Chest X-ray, PA view. Patient: 76 years old, sex F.
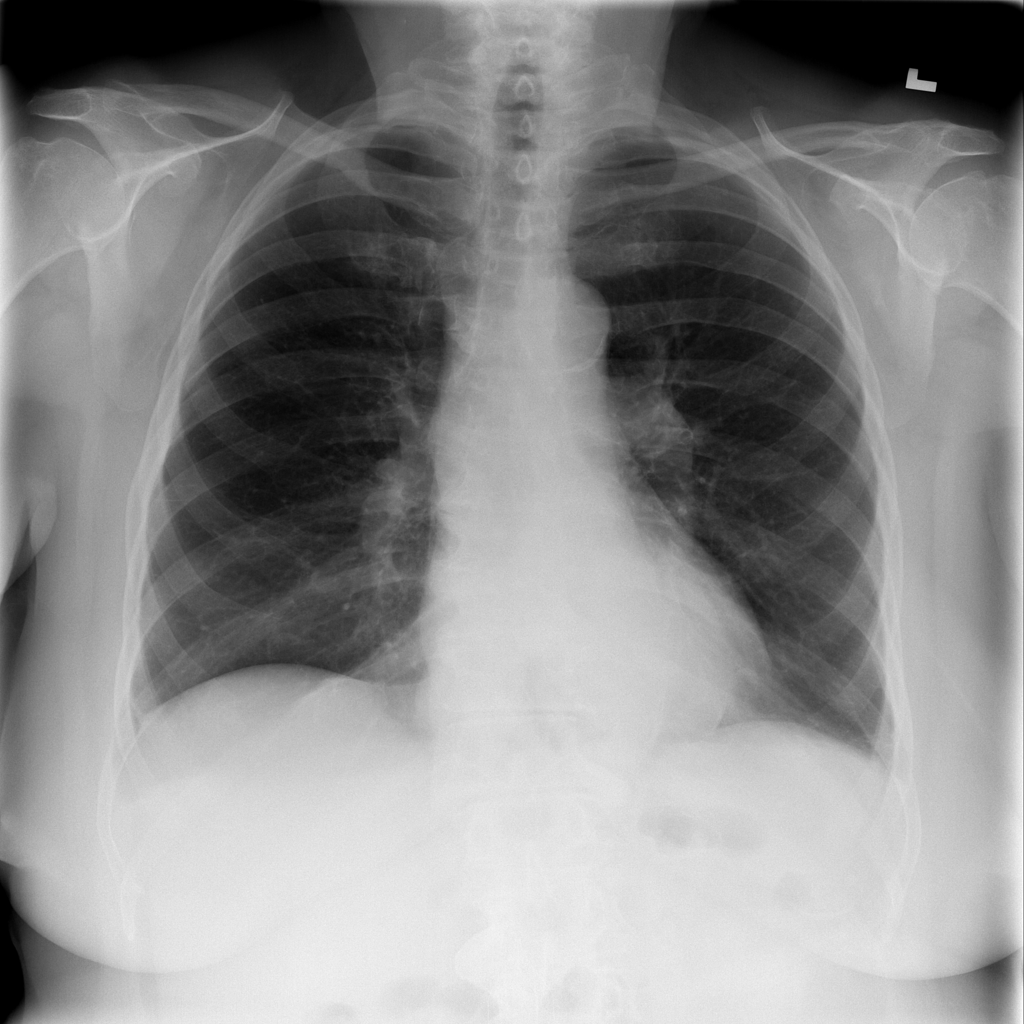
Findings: Infiltration